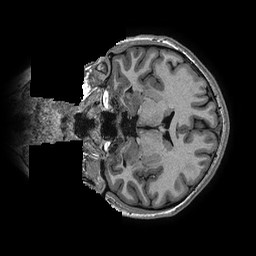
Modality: T1w
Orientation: coronal
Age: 22
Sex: female
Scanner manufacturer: ge
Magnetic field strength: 3 T
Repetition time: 0.006952 s
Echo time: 0.00292 s